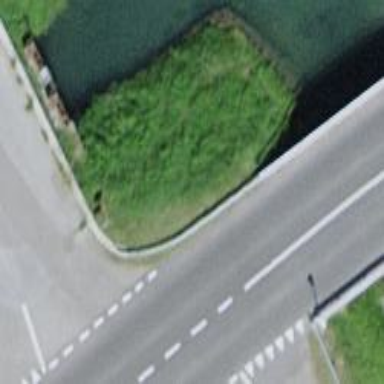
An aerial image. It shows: Guard rail.